Acute ischemic stroke brain MRI, CoRegistered space, volume 192x192x30, slice 16 of 30.
ADC (apparent diffusion coefficient): 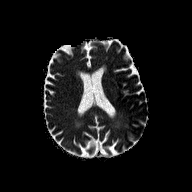
Tmax (time-to-maximum): 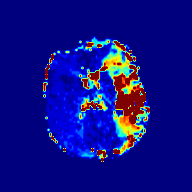
MTT (mean transit time): 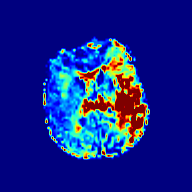
rCBF (relative cerebral blood flow): 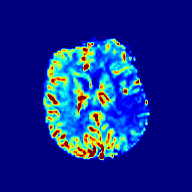
rCBV (relative cerebral blood volume): 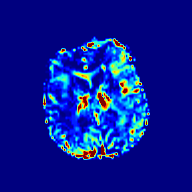
TTP (time-to-peak): 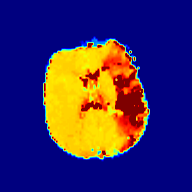
Final infarct lesion volume (90-day follow-up ground truth): 10199 voxels